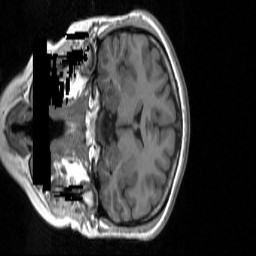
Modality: T1w
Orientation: coronal